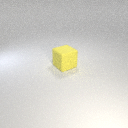
large yellow rubber cube